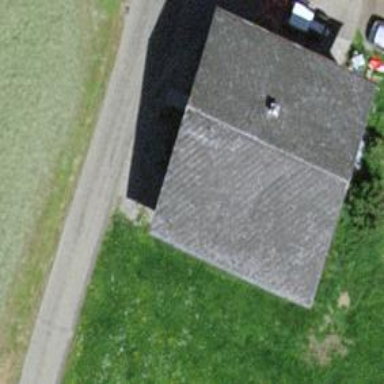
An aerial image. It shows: Simple house.